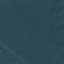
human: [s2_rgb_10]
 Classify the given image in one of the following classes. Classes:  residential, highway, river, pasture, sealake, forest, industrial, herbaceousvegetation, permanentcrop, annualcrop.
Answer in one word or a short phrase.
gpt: Forest